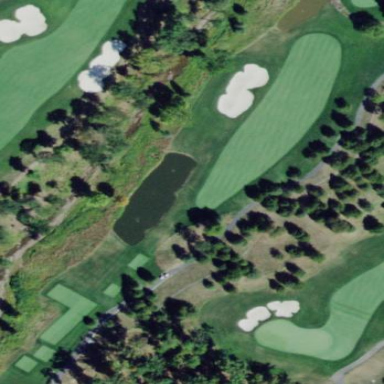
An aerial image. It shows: Golf rough area.